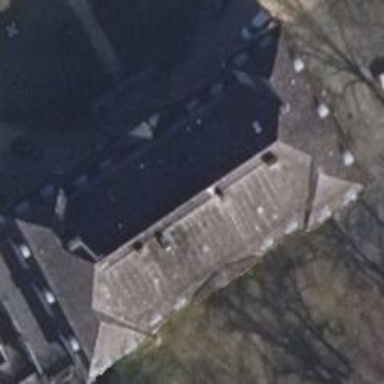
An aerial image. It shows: Historic castle building designed in the style of manor.